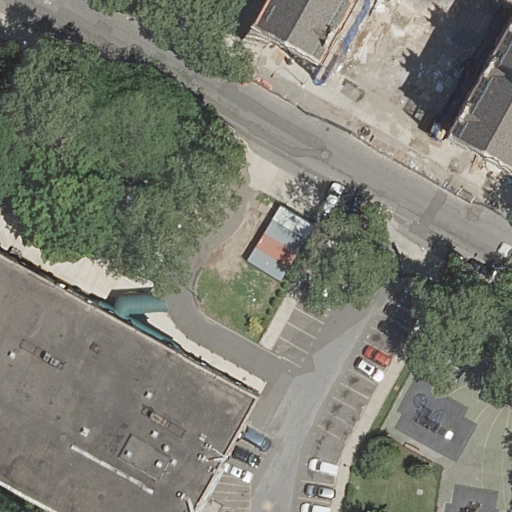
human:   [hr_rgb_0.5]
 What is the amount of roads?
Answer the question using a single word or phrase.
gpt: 9

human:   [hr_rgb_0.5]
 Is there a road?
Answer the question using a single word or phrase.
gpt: yes

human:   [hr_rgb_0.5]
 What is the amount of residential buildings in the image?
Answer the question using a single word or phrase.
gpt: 3

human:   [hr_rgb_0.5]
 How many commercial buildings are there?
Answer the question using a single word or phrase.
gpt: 0

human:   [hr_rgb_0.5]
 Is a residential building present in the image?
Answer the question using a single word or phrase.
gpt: yes

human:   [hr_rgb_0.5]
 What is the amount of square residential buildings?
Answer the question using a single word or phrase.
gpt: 0

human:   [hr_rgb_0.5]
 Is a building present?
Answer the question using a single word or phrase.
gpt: yes

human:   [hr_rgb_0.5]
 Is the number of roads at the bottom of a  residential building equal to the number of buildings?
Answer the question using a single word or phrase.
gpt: no

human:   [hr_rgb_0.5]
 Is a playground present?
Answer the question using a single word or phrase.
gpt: yes

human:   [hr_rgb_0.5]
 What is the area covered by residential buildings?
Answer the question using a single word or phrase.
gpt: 2051m2

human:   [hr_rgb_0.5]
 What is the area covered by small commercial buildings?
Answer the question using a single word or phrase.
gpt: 0m2

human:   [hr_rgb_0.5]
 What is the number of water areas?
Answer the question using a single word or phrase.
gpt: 0

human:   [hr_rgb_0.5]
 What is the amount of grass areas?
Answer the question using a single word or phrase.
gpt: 5

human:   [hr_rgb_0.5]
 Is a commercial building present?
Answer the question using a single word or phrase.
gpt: no

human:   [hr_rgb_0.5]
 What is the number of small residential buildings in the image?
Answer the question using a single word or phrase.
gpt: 0

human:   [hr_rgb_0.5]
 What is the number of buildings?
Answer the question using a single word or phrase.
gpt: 3

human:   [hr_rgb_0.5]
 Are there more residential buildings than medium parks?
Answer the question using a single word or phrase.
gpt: yes

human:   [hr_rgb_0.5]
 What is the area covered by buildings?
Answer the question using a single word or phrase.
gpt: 2051m2

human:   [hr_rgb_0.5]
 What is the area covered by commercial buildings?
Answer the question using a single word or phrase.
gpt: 0m2

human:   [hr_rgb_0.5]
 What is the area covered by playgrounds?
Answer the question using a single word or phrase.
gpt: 711m2

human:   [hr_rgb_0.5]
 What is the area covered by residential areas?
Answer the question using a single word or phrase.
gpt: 3538m2

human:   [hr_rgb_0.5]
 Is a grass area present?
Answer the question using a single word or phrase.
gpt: yes

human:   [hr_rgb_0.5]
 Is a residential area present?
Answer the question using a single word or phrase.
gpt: yes

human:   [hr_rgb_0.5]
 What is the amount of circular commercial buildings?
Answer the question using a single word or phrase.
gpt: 0

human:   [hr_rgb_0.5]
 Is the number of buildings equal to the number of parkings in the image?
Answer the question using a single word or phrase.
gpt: no

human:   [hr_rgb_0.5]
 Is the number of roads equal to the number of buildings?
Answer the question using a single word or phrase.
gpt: no

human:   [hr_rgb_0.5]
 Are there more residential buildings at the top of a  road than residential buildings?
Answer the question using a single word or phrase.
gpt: no

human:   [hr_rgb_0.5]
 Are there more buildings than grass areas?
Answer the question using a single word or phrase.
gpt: no

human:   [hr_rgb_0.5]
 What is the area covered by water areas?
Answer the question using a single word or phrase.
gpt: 0m2

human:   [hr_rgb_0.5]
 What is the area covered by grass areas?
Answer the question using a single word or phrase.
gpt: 1057m2

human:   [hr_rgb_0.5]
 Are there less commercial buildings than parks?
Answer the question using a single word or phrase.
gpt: yes

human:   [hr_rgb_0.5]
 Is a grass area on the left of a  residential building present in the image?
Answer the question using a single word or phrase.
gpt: yes

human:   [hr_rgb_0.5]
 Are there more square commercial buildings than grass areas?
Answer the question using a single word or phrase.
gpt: no

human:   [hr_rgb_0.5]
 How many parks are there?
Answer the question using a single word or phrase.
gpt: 1

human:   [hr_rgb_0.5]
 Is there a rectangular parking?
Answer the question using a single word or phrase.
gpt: no

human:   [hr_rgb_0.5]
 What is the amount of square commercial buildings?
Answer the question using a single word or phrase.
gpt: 0

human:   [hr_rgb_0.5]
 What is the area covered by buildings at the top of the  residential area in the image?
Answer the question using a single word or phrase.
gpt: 0m2

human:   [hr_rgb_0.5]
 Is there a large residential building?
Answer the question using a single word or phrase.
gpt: yes

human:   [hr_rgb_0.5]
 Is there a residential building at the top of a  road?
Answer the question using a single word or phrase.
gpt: yes

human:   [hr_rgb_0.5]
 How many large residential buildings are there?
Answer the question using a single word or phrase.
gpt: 1

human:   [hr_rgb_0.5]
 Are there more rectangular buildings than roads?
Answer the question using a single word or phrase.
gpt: no

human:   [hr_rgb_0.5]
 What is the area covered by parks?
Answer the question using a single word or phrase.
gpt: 8m2

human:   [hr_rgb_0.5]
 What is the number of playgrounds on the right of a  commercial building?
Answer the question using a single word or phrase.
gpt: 0

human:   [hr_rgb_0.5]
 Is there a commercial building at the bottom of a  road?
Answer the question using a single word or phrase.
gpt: no

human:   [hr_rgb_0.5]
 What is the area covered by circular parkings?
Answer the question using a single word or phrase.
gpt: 0m2

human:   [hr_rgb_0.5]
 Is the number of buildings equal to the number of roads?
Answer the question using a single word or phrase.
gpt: no

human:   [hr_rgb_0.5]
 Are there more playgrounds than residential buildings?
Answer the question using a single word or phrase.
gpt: no

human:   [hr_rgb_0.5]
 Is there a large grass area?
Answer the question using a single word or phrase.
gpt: no

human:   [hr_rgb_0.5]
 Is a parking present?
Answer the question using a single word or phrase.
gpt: yes

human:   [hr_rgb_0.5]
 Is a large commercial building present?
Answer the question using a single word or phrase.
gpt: no

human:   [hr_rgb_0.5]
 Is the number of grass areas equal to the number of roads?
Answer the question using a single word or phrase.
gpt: no

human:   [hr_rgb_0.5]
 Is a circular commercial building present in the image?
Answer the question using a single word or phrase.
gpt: no

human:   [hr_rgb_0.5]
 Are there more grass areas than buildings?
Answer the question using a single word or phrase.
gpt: yes

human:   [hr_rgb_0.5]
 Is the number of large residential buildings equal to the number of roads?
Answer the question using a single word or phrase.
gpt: no

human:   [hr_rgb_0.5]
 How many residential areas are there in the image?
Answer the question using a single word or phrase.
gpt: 1

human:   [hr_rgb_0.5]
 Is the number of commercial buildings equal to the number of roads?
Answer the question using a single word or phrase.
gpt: no

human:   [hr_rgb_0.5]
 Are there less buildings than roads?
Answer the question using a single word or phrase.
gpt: yes

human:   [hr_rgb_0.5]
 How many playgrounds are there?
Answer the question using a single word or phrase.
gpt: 1

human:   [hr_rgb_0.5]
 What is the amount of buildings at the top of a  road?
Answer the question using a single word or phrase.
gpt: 1

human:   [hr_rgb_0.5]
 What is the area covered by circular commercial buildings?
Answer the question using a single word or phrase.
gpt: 0m2

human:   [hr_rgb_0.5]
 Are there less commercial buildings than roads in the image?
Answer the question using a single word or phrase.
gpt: yes

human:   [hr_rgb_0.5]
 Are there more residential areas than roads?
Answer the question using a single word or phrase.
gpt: no

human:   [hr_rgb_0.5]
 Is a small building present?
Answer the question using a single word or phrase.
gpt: no

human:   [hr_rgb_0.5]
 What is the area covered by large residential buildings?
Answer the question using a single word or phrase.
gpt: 1605m2